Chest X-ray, PA view. Patient: 35 years old, sex M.
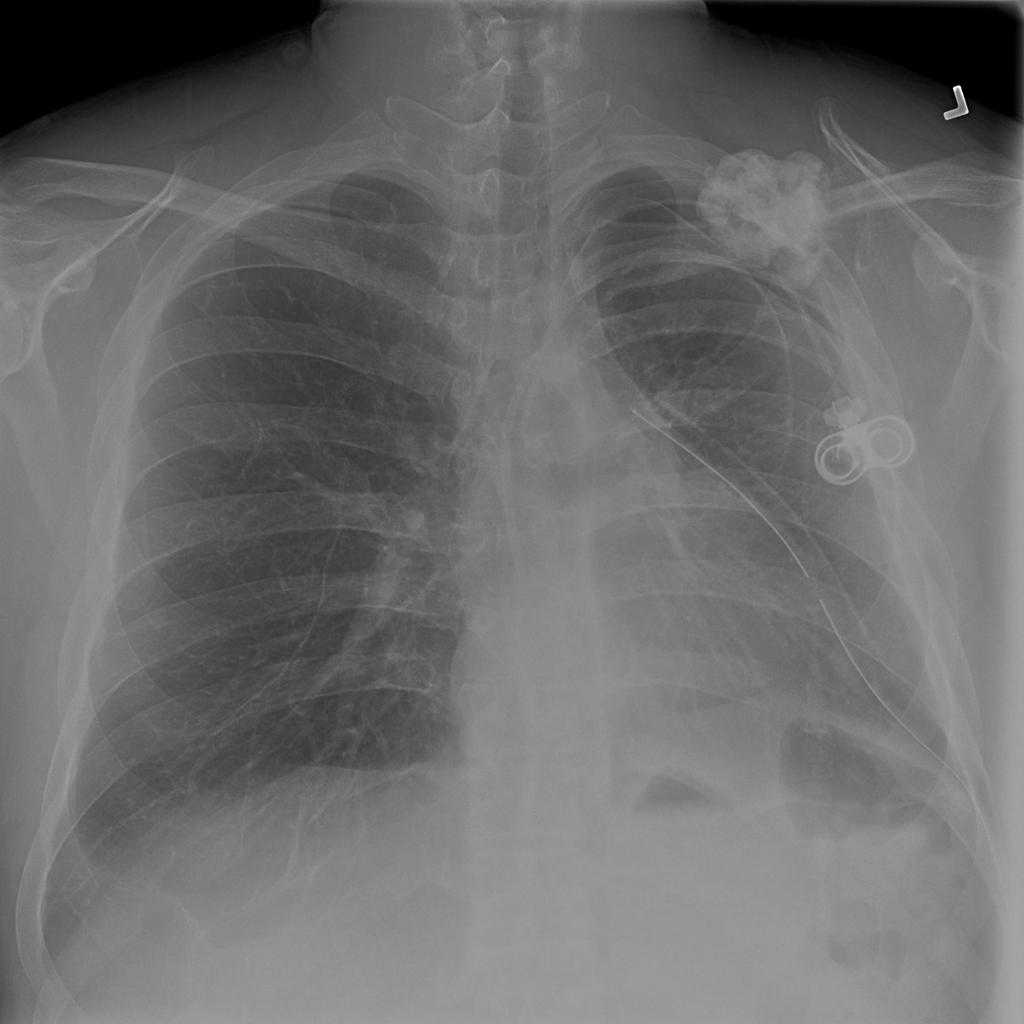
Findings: Mass, Pneumothorax